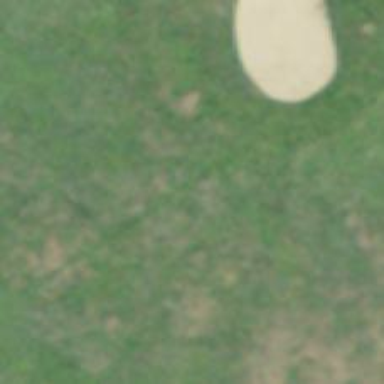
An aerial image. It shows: Golf hole.